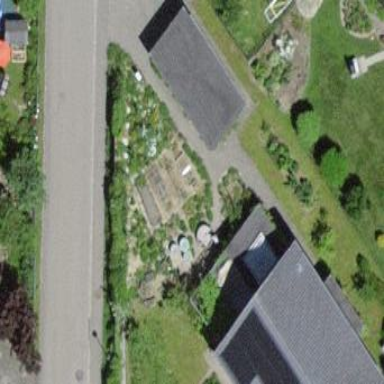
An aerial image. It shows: Garage building.